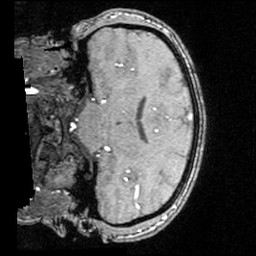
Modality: angio
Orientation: coronal
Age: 26
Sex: male
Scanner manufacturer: siemens
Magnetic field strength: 3 T
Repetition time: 0.025 s
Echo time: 0.00334 s